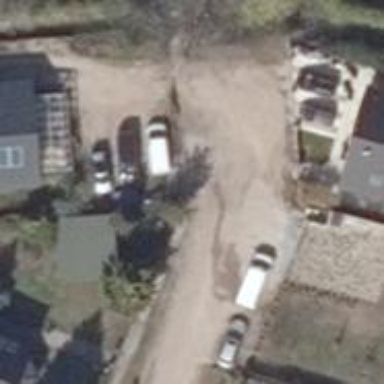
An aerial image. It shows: Residential road with compacted surface.